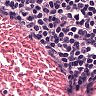
Metastatic tissue present: no